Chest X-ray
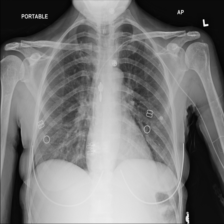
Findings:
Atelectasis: negative
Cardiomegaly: negative
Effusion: negative
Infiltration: positive
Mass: negative
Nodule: negative
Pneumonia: negative
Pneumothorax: negative
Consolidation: negative
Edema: negative
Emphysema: negative
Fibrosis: negative
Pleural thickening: negative
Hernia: negative